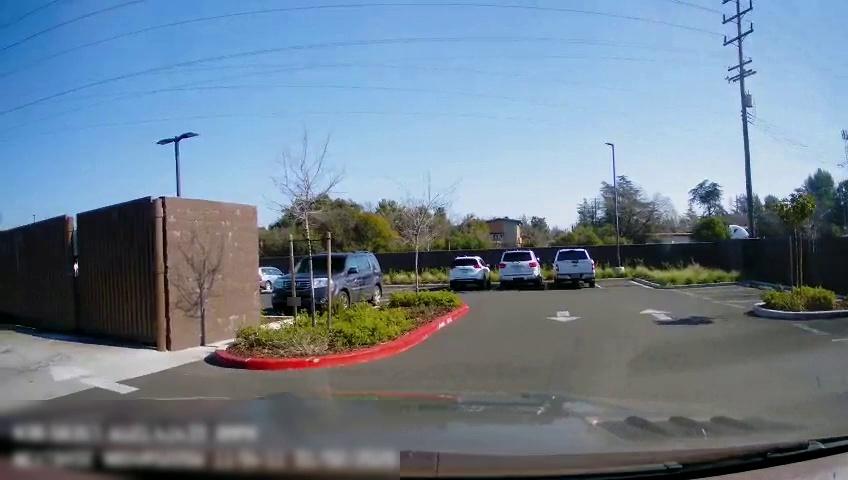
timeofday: Day
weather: Sunny
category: Drivable Space
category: Vehicles | Truck
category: Vehicles | SUV
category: Vehicles | Car
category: Vehicles | SUV
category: Vehicles | SUV